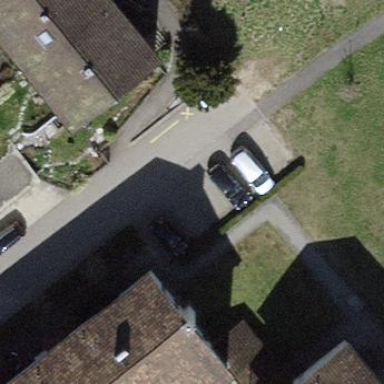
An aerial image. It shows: Parking area with surface.